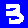
Digit: 3